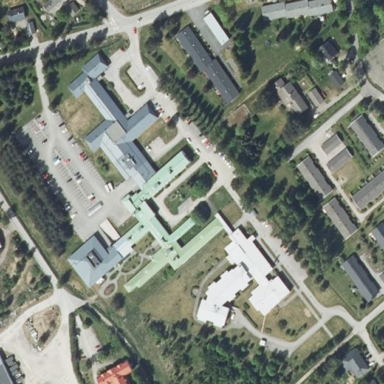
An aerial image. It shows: Healthcare facility identified as hospital.